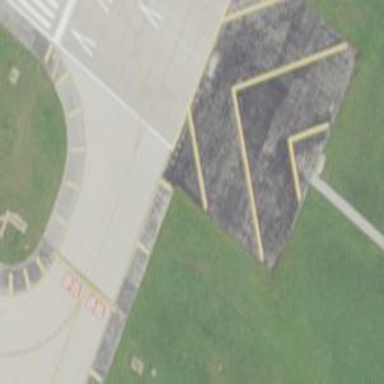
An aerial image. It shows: Image of taxiway at airport.